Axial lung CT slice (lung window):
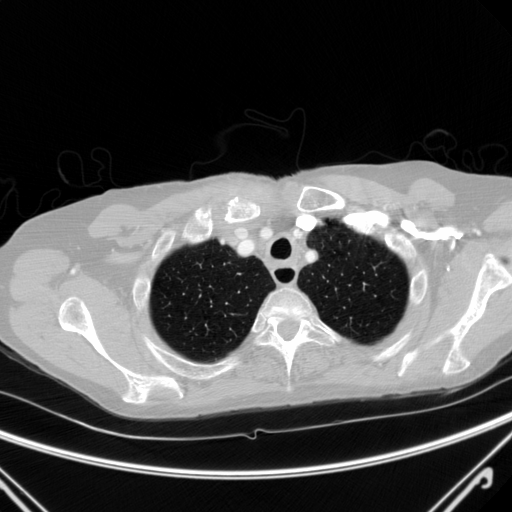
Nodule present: no